You are looking at the wavelet scalogram of a bearing's acceleration signal. Based on the visible evidence, which condition applies: normal, inner_race, outer_race, ball?
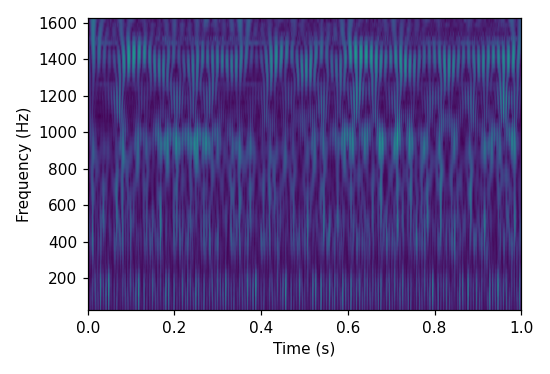
Answer: inner_race